Question: I'm currently using iOS-Charts (<URL> in order to present a pie chart. I got it working, and can highlight it and whatnot. But I need to place icons next to these pies that are presented. So I'd like to place an 'UIImageView' outside the pie chart, but in the "middle" of each corresponding pie. Check the image for clarification. Is there a simple way to do this? This also needs to be dynamic, of course, so I can't just place them in the storyboard.
I can get how much of a circle each pie consists of, in degrees or percentage, but I don't know how to use this in order to get positions to place the 'UIImageView'. Any suggestions?
Edit: Forgot the image duh
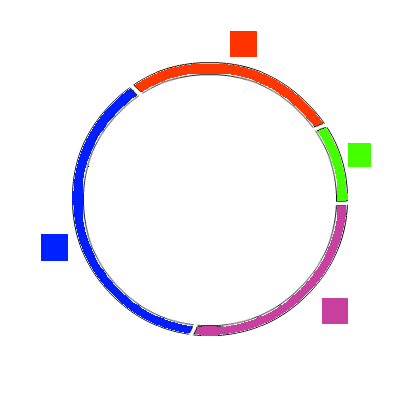
Answer: '''
let FDEG2RAD = CGFloat(M_PI / 180.0)
var drawAngles = chart.drawAngles
var absoluteAngles = chart.absoluteAngles
var animator = chart.animator
var center = chart.centerCircleBox
var r: CGFloat = YOUR_DRAWING_RADIUS_HERE
for (var i = 0; i < absoluteAngles.count; i++)
{
var offset = drawAngles[i] / 2.0
var x = (r * cos(((rotationAngle + absoluteAngles[i] - offset) * animator.phaseY) * FDEG2RAD) + center.x)
var y = (r * sin(((rotationAngle + absoluteAngles[i] - offset) * animator.phaseY) * FDEG2RAD) + center.y)
// Put whatever you want now on the x/y
}
'''